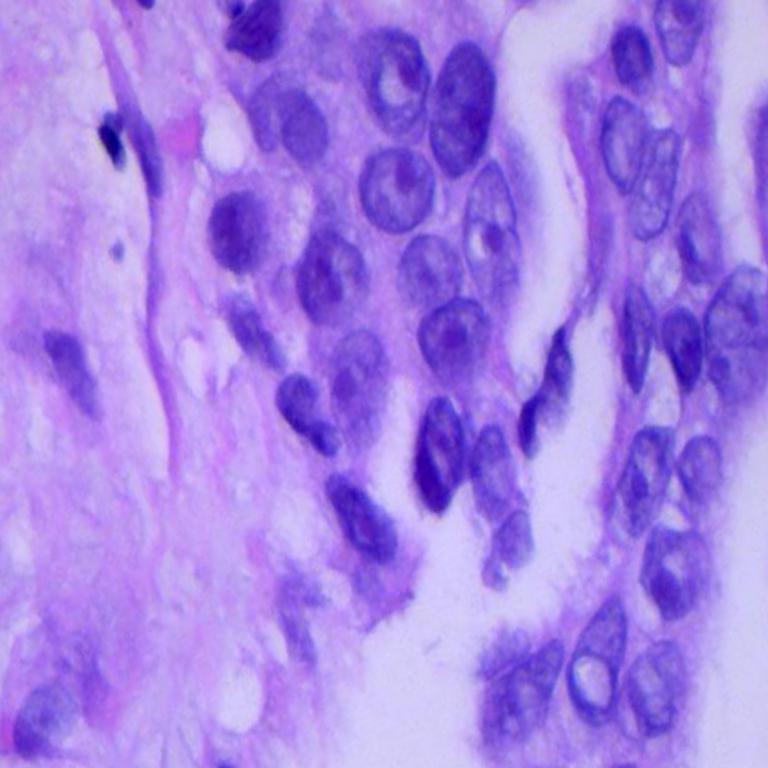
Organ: lung
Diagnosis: adenocarcinomas